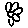
Label: flower